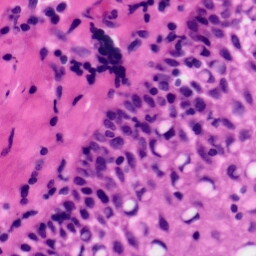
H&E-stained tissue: Tonsil